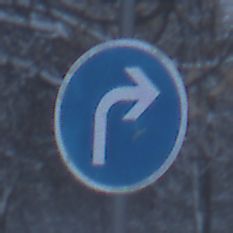
Verkehrszeichen: VorgeschriebeneFahrtrichtungRechts
Umgebung: Outdoor, Nature
Tageszeit: Midday
Wetter: Overcast
Licht: Natural
Jahreszeit: Winter
Kontrast: LowContrast